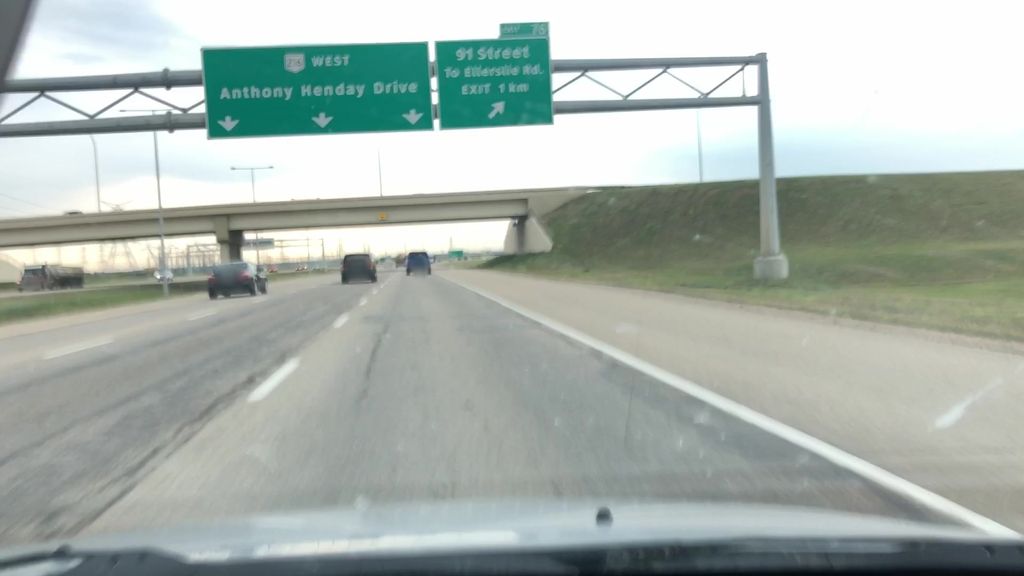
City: edmonton